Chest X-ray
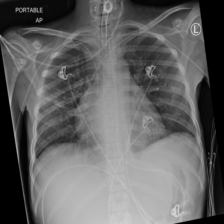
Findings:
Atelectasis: negative
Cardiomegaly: negative
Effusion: negative
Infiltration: negative
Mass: negative
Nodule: negative
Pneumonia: negative
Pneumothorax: negative
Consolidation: negative
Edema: negative
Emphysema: negative
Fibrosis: negative
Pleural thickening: negative
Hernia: negative